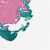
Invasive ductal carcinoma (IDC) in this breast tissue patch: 0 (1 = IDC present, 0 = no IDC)